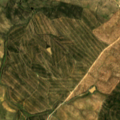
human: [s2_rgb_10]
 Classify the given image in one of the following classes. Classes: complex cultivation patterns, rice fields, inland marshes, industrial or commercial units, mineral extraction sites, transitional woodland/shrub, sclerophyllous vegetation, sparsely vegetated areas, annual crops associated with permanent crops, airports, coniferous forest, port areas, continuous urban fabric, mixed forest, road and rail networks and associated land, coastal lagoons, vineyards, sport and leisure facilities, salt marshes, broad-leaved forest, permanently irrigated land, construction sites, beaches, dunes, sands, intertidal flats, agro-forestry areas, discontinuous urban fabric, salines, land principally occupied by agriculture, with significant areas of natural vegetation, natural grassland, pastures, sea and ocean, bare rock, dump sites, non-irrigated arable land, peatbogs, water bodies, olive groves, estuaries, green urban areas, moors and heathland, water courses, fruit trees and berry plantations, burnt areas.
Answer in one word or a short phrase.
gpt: non-irrigated arable land, coniferous forest, transitional woodland/shrub